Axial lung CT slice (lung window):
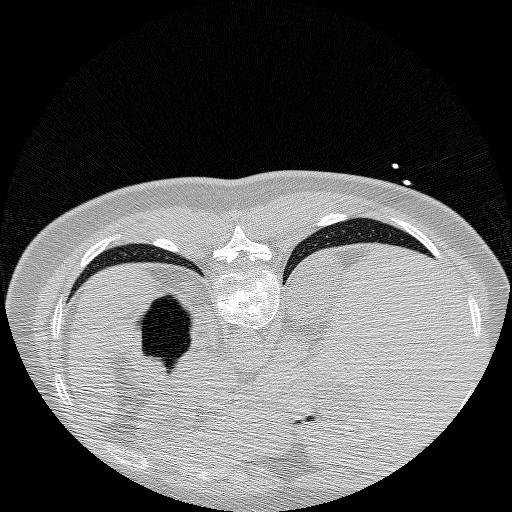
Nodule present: no